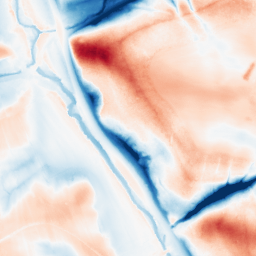
Category: classical
Decomposition family: gaussian_anisotropic
Decomposition parameters: sigma_x: 10
sigma_y: 20
Upsampling method: cubic_catmull_rom
Upsampling parameters: scale: 4
Upsampling scale: 4